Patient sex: F
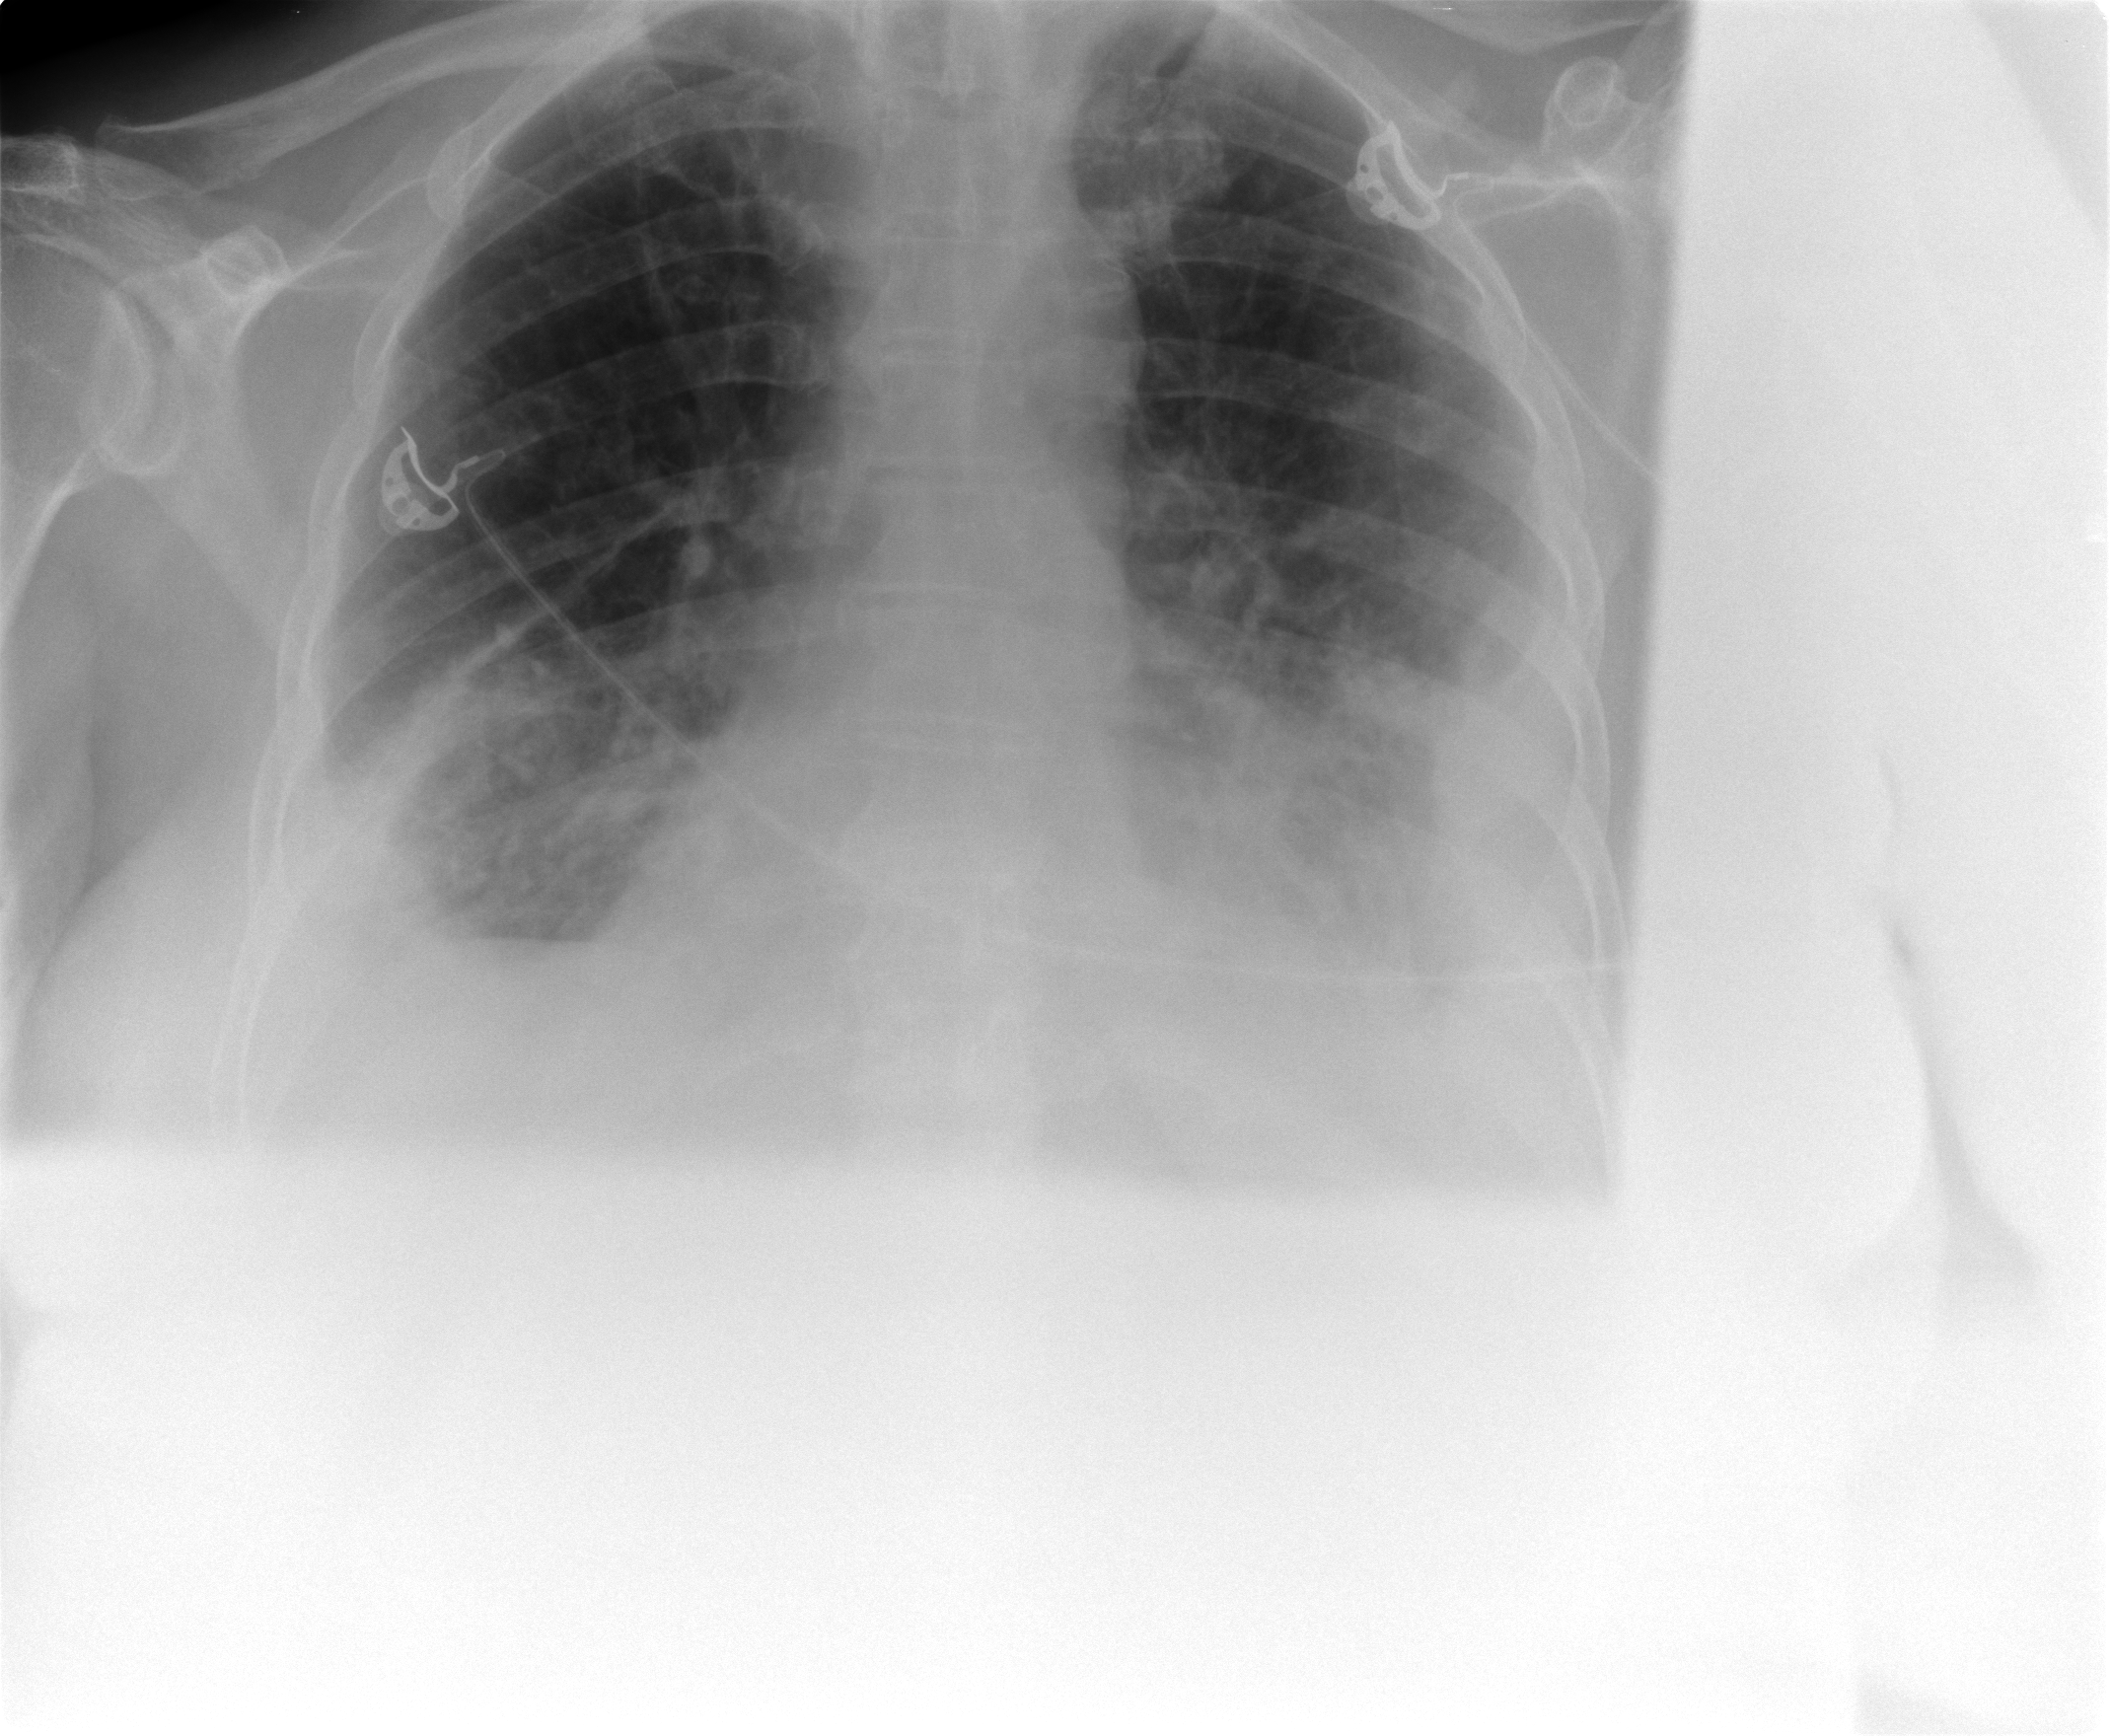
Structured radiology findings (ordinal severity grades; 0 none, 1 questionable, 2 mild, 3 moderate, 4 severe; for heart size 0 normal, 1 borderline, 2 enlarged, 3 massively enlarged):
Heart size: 2
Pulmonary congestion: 2
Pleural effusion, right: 2
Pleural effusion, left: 3
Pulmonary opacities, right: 2
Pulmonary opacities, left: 2
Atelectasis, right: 2
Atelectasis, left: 2